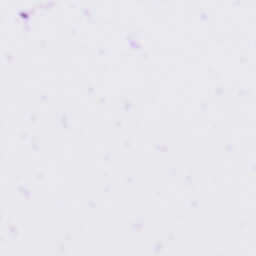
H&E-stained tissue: Tonsil